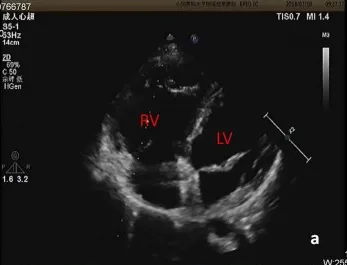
(a) Echo showed RV diameter 31.8 mm, the wall of the RV became thinner.
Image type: radiology (ultrasound)